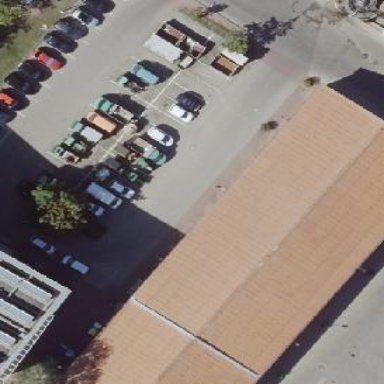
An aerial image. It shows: Parking available on the street side.